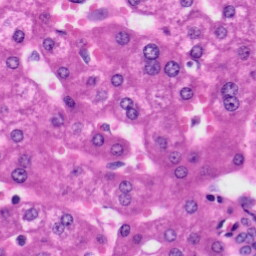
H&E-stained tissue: Liver